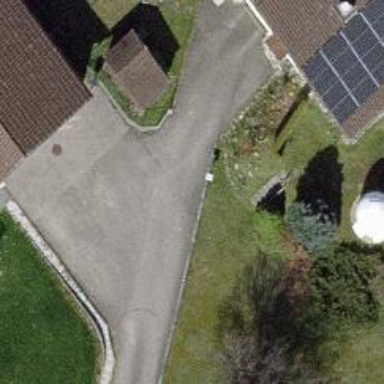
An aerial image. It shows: Residential road.